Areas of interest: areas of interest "Colorful Asia"
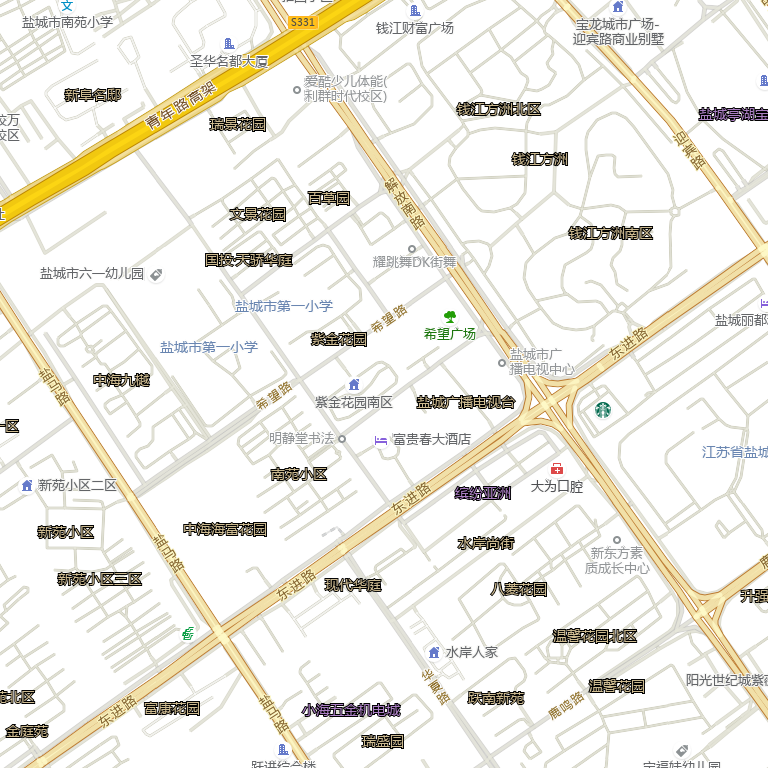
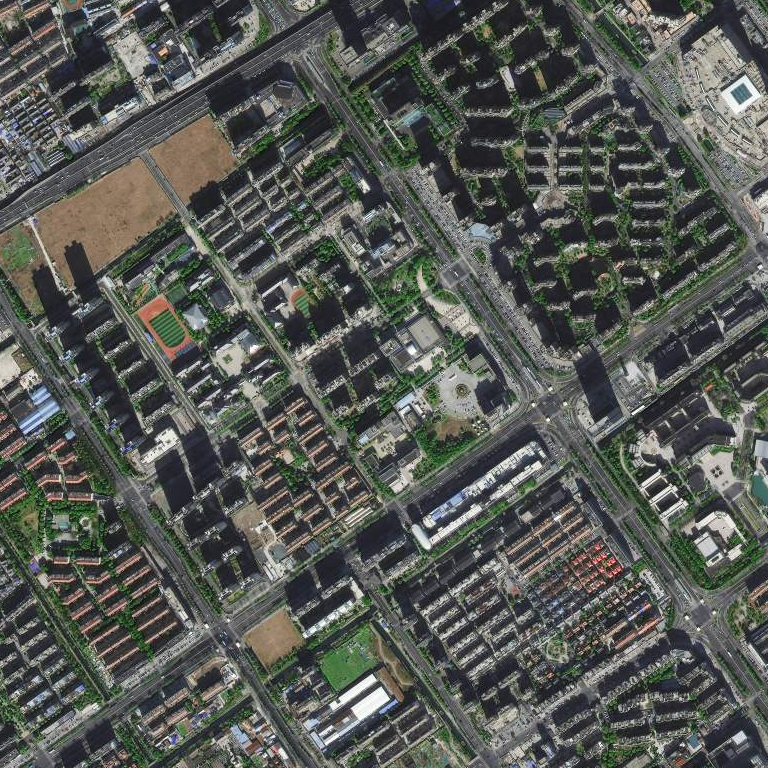